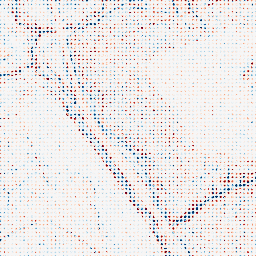
Category: edge_preserving
Decomposition family: anisotropic_diffusion
Decomposition parameters: iterations: 10
kappa: 50
gamma: 0.05
Upsampling method: sinc_blackman
Upsampling parameters: scale: 8
kernel_size: 4
Upsampling scale: 8